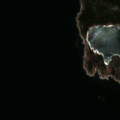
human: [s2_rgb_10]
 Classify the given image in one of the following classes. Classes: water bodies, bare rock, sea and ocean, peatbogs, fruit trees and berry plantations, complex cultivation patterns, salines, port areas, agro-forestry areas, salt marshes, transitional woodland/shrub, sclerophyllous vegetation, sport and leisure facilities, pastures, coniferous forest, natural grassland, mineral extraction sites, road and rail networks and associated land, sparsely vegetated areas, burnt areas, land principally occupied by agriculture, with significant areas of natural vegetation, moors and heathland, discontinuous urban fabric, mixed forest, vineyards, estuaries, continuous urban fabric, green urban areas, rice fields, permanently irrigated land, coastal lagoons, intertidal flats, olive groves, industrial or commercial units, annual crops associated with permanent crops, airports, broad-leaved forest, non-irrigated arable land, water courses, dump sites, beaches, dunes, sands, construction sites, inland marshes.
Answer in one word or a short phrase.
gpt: mixed forest, sea and ocean